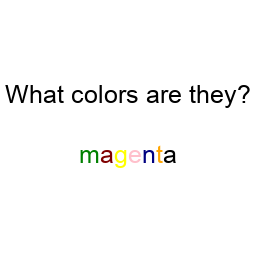
Color: green, maroon, yellow, pink, navy, orange, black
Color name shown: magenta
Background color: white
Question text color: black